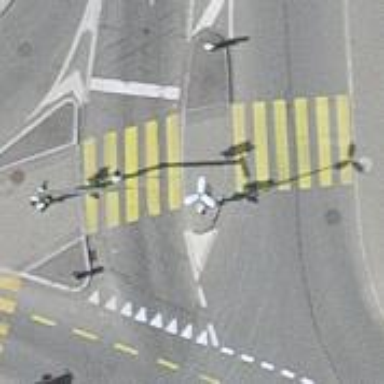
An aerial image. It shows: Kerb barrier.